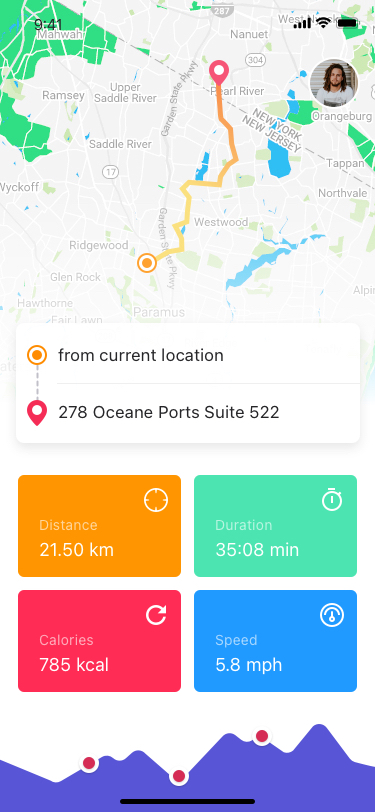
Text in this UI design:
Distance
21.50 km
Calories
785 kcal
Duration
35:08 min
Speed
5.8 mph
from current location
278 Oceane Ports Suite 522